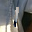
Label: 1